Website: macys
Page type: gifting
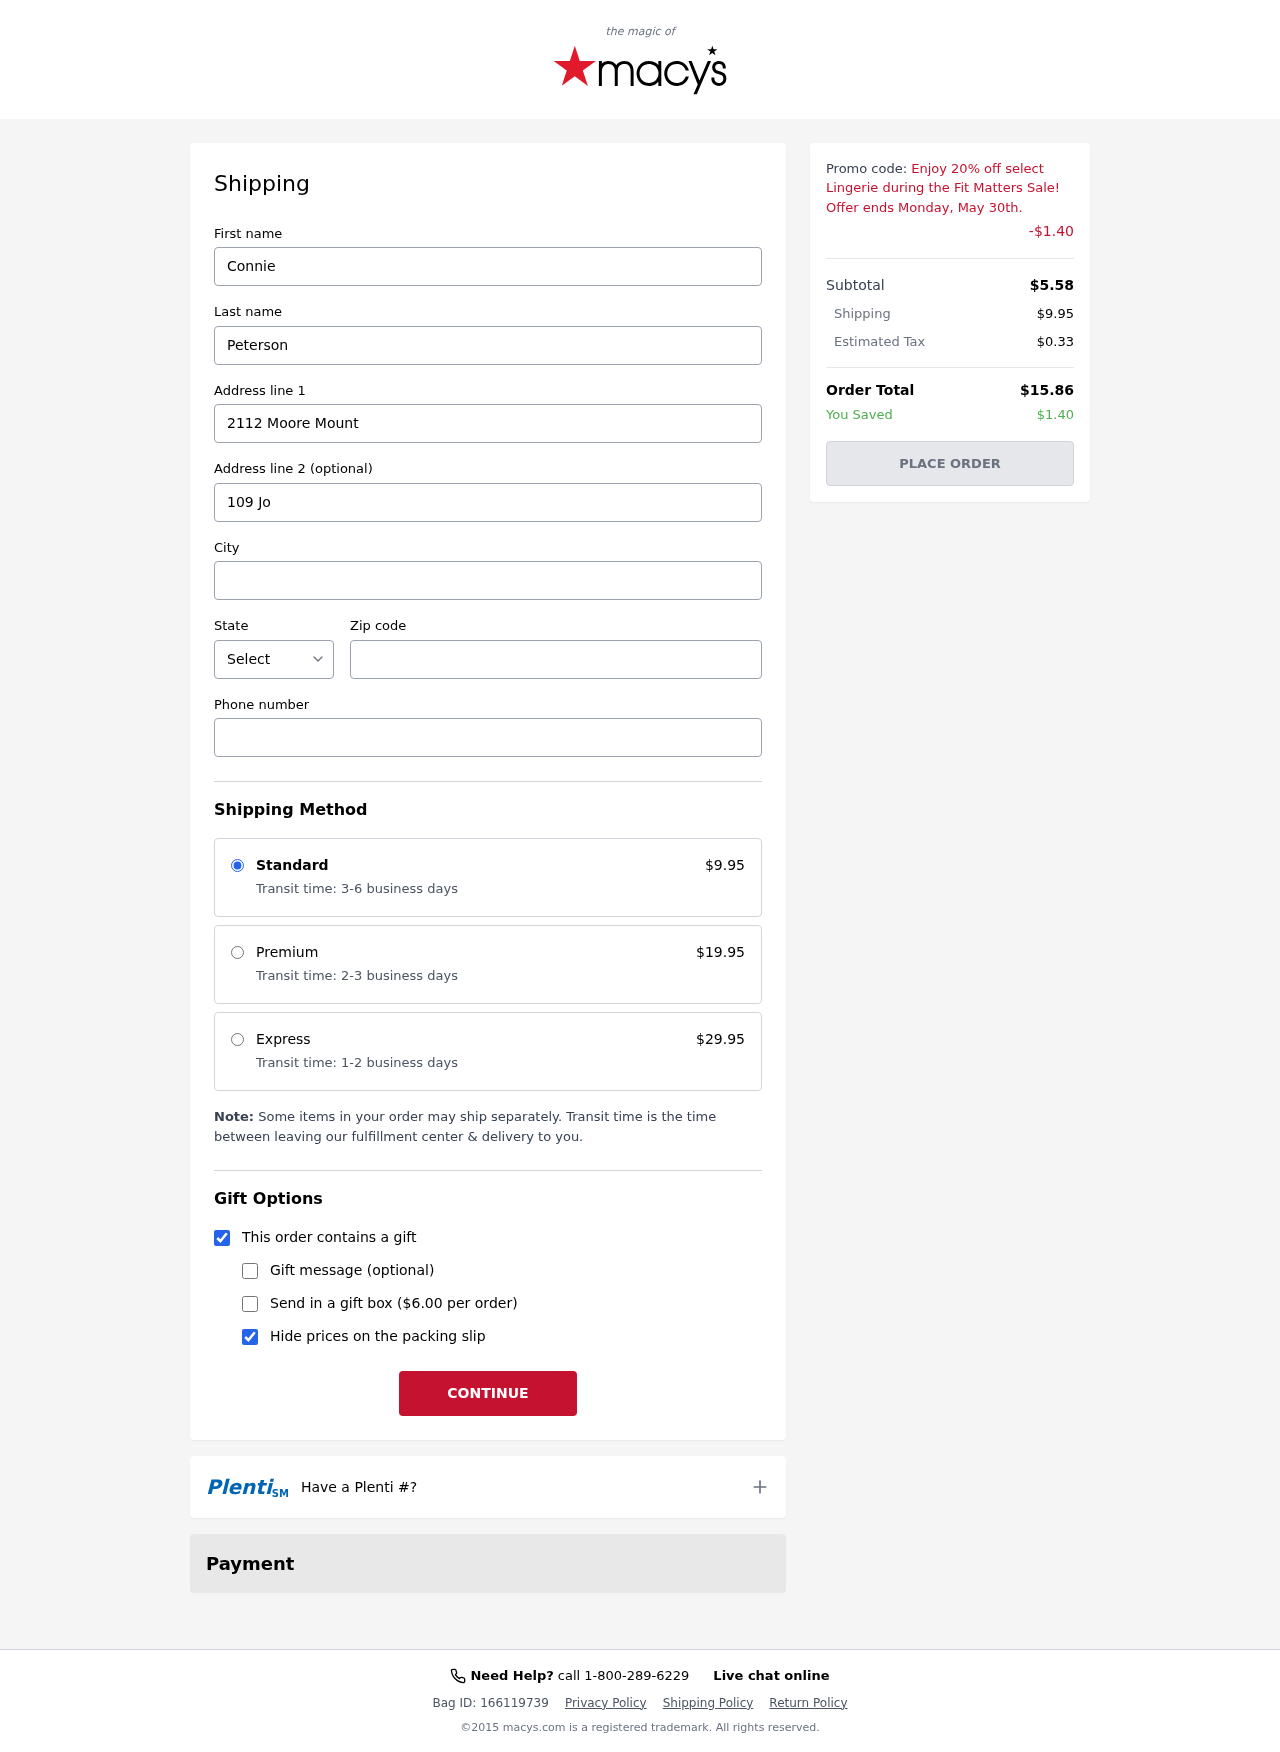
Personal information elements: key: PII_CITY
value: West Devintown
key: PII_FIRSTNAME
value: Connie
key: PII_LASTNAME
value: Peterson
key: PII_PHONE
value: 4679224331
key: PII_POSTCODE
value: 75203
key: PII_STATE_ABBR
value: KS
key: PII_STREET
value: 2112 Moore Mount
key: PII_STREET2
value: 109 Joshua Roads
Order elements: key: ORDER_SHIPPING_COST
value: $9.95
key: ORDER_DISCOUNT
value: -$1.40
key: ORDER_SUBTOTAL
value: $5.58
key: ORDER_TAX
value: $0.33
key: ORDER_TOTAL
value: $15.86
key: ORDER_SAVINGS
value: $1.40